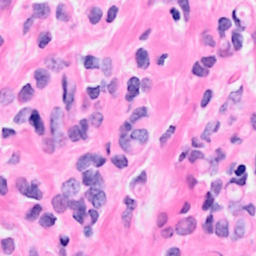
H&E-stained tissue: Breast